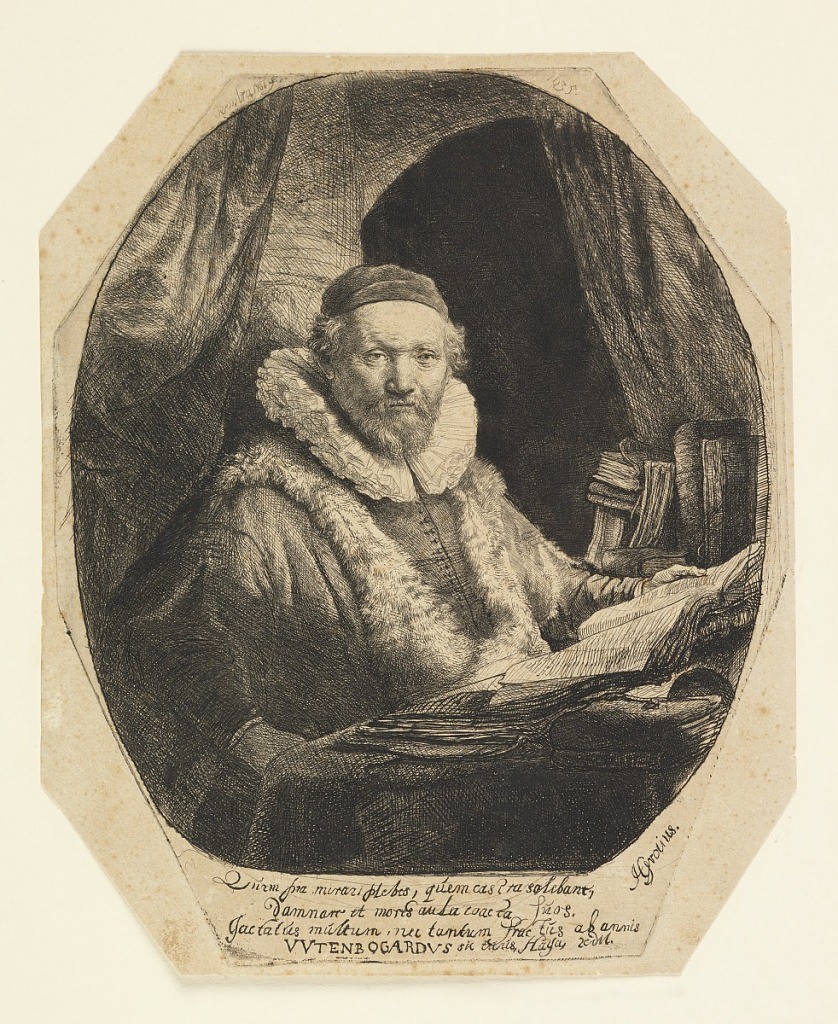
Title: Jan Uytenbogaert (1557–1644), Preacher of the Remonstrants
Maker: Rembrandt Harmensz van Rijn, Dutch, 1606–1669
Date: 1635
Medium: Etching on laid paper
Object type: Print
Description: Half-length portrait of the subject, turned toward the right, looking out at the spectator, head shown in three-quarter view.  He is seated before a table on which are several books. His left hand supports an open volume.